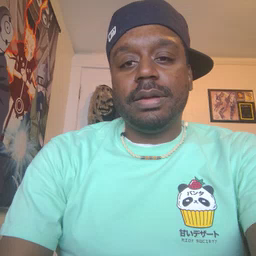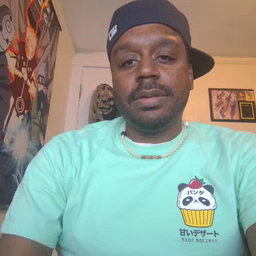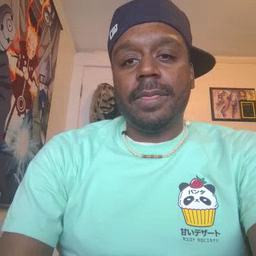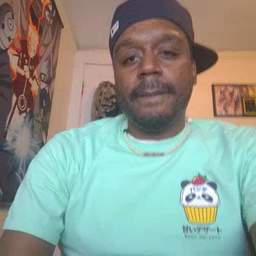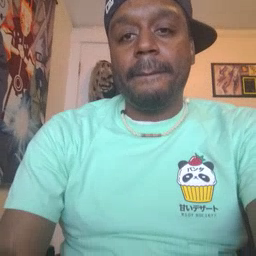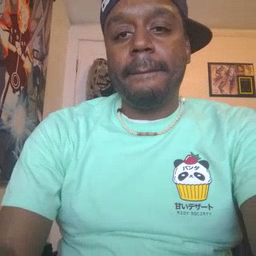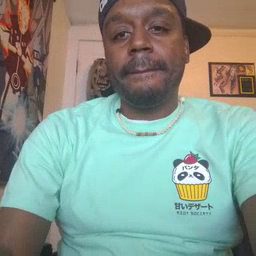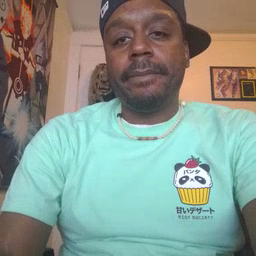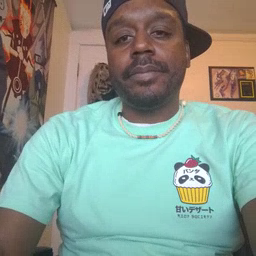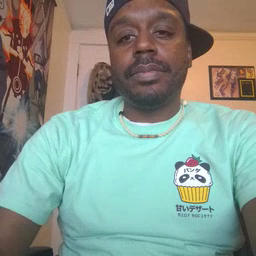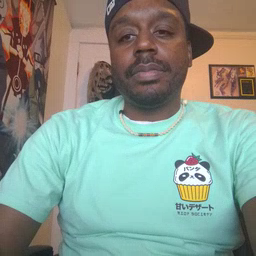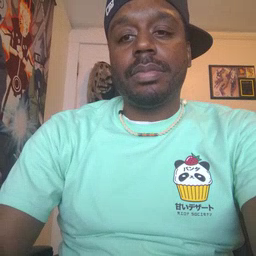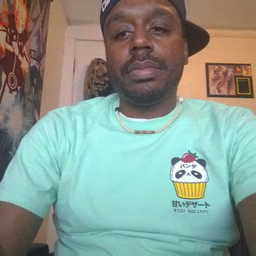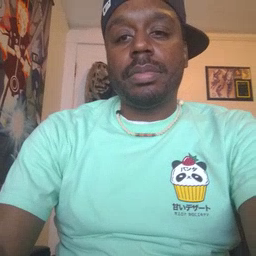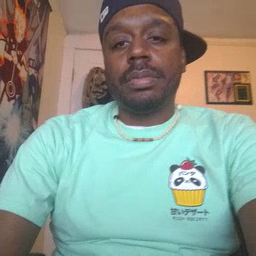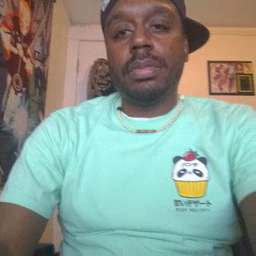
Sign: zipper